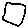
Label: square